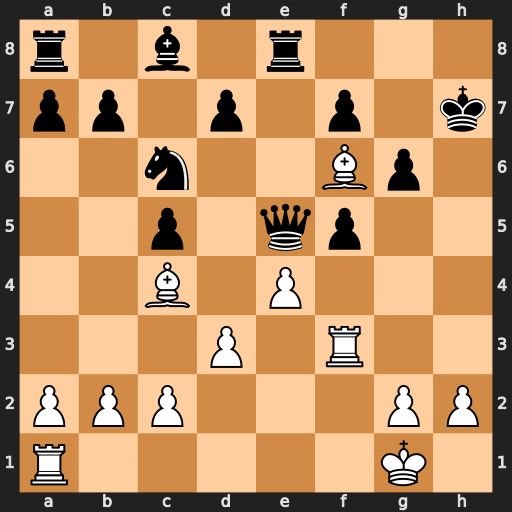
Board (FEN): r1b1r3/pp1p1p1k/2n2Bp1/2p1qp2/2B1P3/3P1R2/PPP3PP/R5K1
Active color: w
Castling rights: -
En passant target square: -
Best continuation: Rh3+ Kg8 Rh8#